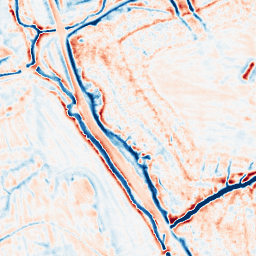
Category: edge_preserving
Decomposition family: bilateral
Decomposition parameters: d: 15
sigma_color: 25
sigma_space: 100
Upsampling method: cubic_mitchell
Upsampling parameters: scale: 8
Upsampling scale: 8